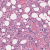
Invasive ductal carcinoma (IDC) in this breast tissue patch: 1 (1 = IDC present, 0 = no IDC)